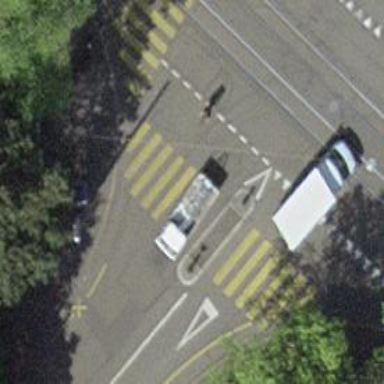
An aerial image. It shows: Uncontrolled zebra crossing with central island.